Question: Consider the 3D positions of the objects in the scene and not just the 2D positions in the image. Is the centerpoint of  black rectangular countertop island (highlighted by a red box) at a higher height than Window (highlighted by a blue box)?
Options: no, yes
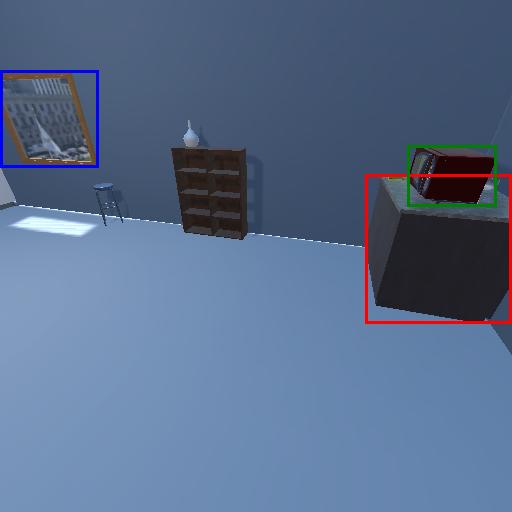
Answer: no